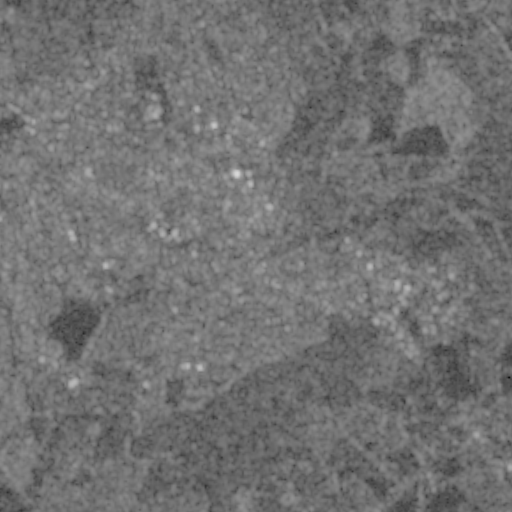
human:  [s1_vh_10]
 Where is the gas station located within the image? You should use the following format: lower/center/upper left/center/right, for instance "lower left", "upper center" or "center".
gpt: The gas station is located in the center right of the image.
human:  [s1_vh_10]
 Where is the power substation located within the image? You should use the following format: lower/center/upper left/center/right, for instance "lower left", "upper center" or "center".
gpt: The power substation is located in the upper center of the image.
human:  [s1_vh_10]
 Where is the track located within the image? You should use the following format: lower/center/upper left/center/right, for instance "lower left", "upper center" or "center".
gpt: The track is located in the upper center of the image.
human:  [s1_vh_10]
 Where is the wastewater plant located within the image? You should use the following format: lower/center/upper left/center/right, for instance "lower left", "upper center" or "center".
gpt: The wastewater plant is located in the lower left of the image.
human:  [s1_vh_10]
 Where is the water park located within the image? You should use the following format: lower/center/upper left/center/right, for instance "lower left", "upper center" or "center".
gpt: The water park is located in the center left of the image.
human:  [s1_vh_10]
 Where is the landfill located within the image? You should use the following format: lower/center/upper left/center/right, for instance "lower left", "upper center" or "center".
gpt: There is no landfill in the image.

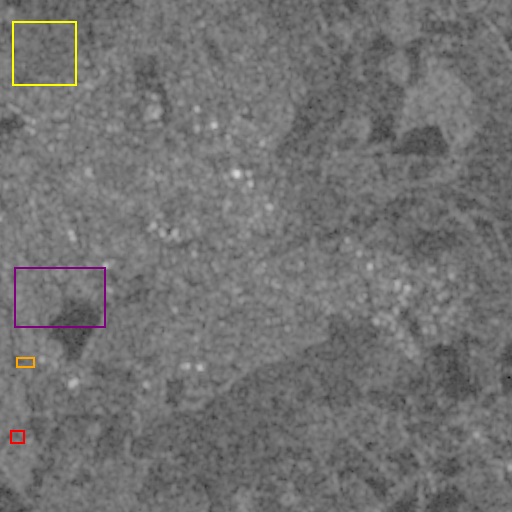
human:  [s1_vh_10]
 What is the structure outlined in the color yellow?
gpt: The structure outlined in yellow is a crop field.
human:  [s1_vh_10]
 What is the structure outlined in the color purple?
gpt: The structure outlined in purple is a park.
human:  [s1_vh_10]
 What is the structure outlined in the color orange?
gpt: The structure outlined in orange is a parking lot.
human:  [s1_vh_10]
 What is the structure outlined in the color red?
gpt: The structure outlined in red is a wastewater plant.
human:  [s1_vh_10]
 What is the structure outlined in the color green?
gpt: There is no green outline.